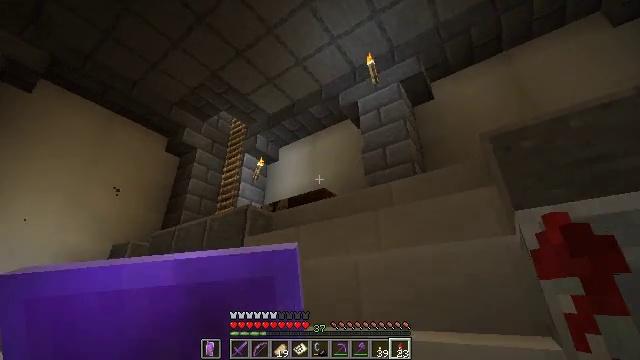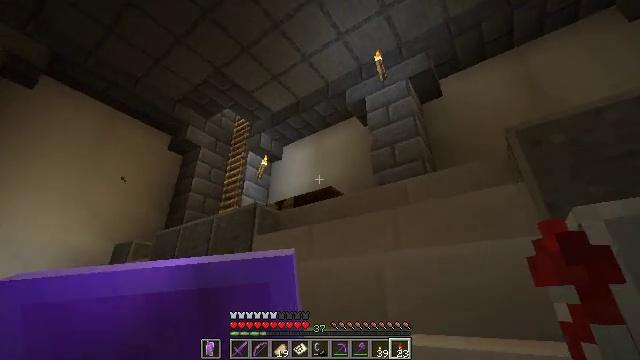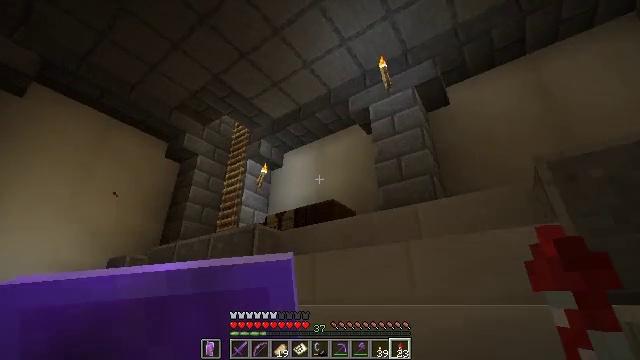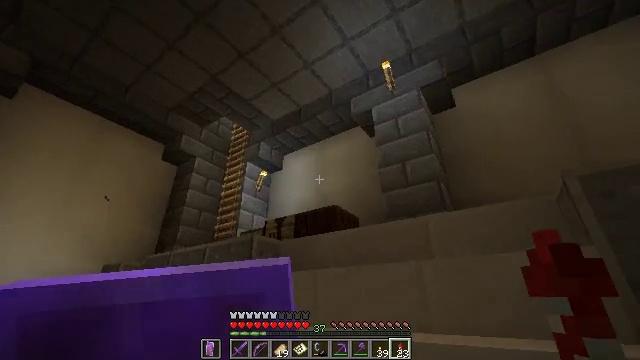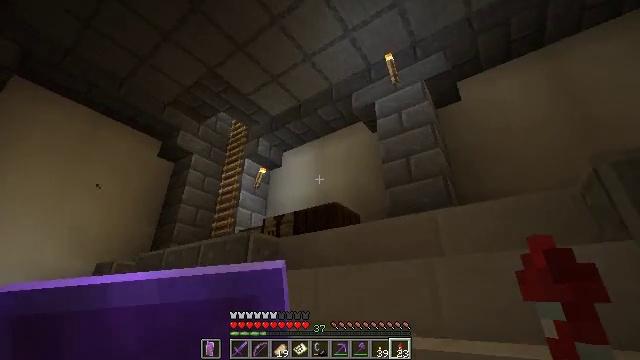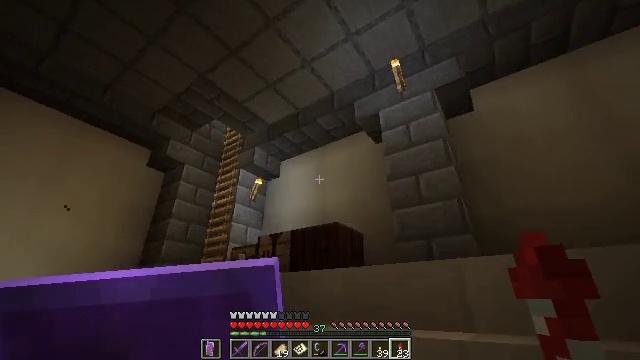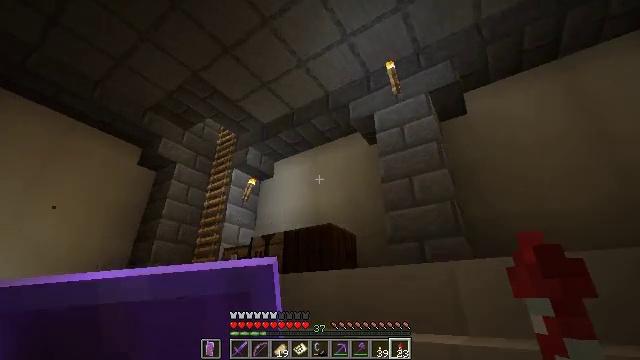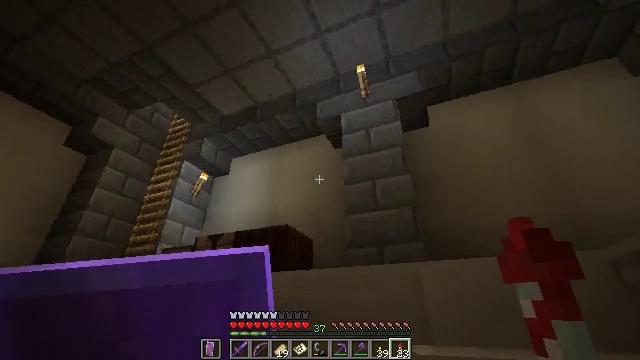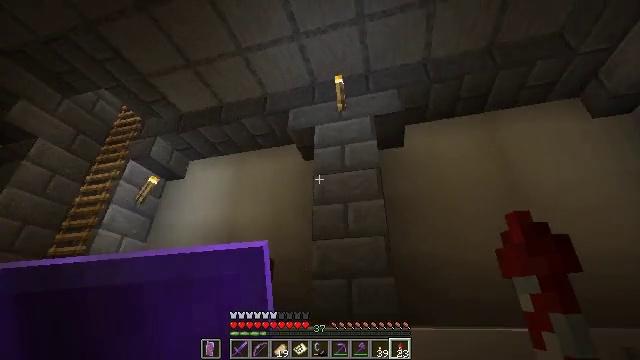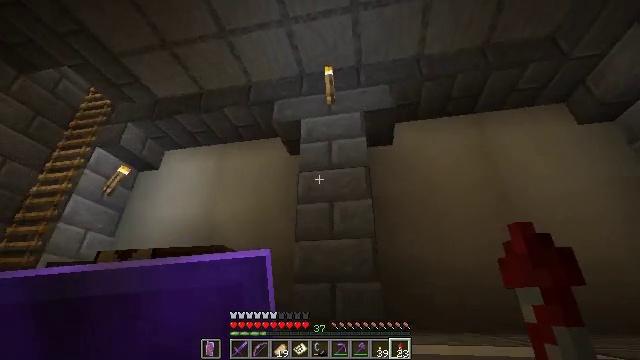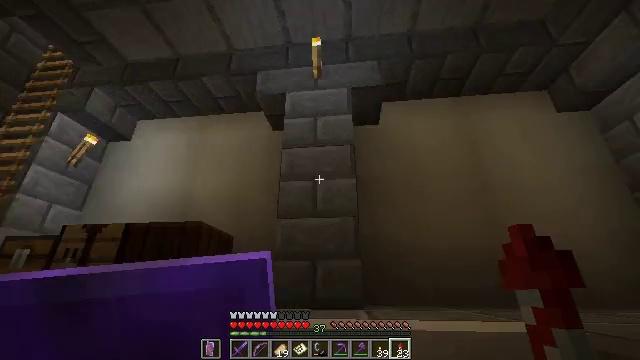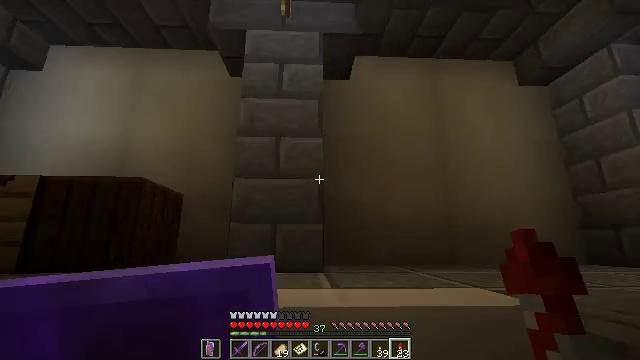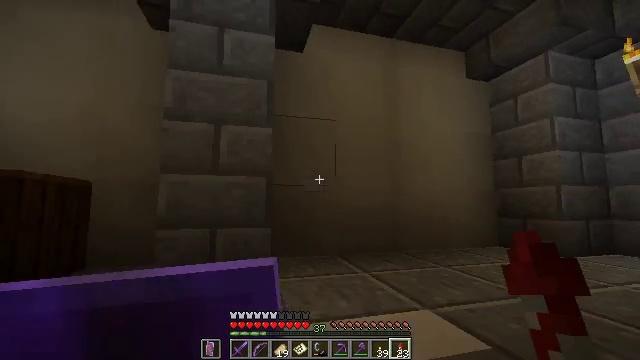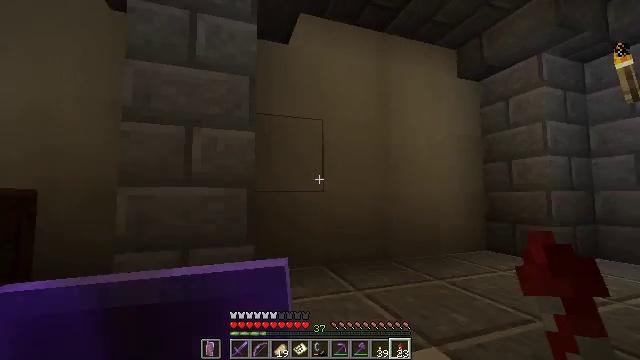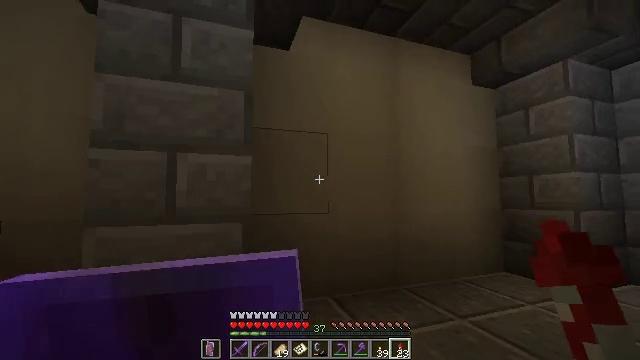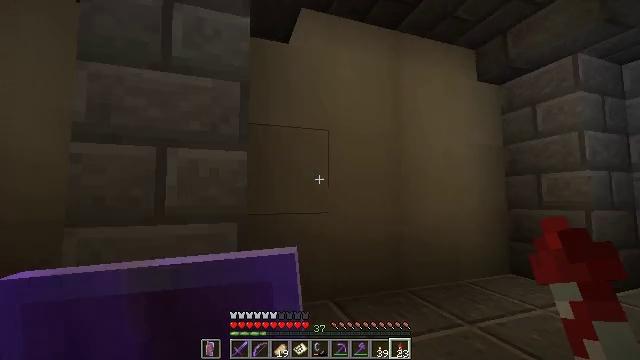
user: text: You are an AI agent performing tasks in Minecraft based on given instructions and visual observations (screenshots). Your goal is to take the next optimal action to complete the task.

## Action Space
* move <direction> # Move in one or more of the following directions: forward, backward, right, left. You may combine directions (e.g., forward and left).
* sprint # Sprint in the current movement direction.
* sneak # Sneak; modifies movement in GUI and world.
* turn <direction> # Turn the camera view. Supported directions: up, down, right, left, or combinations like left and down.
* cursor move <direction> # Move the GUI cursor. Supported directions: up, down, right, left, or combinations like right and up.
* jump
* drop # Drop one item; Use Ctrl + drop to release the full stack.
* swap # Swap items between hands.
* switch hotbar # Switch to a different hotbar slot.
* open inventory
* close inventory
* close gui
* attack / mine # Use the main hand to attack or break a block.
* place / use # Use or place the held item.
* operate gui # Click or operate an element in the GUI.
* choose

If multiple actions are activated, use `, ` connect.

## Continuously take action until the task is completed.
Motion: motion action
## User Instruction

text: Gather bone block for bone meal.
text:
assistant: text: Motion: move forward
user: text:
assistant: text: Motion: move forward
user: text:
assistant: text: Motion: move forward
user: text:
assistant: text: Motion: move forward
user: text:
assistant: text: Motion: move forward
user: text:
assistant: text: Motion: move forward, turn right
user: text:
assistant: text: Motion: move forward, turn right and up
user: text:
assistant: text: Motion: move forward, turn right and up
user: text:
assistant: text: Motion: move forward, turn right and down
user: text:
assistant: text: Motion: move forward, turn right and down
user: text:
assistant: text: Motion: move forward, turn right and down
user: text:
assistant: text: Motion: move forward, turn right and down
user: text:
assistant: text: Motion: move forward, turn right and down
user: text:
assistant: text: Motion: move forward
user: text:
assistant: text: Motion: no_op
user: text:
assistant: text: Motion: no_op
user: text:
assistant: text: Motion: no_op
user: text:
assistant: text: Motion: no_op
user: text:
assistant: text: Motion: no_op
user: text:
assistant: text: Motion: no_op
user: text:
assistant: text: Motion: no_op
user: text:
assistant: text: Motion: no_op
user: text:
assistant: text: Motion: no_op
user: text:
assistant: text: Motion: no_op
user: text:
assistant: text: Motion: move forward and move right
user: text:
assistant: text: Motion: move forward and move right
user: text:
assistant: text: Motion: move forward and move right
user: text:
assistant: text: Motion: move forward and move right
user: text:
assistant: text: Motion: move forward and move right, turn left
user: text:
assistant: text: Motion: move forward and move right, turn left